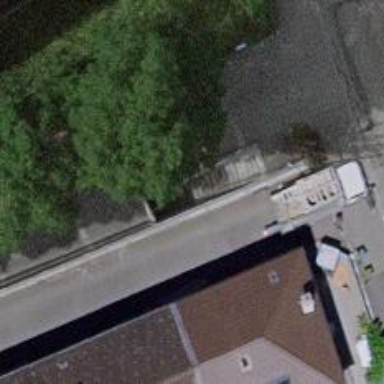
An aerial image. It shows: Concrete steps with ramp available for accessibility.